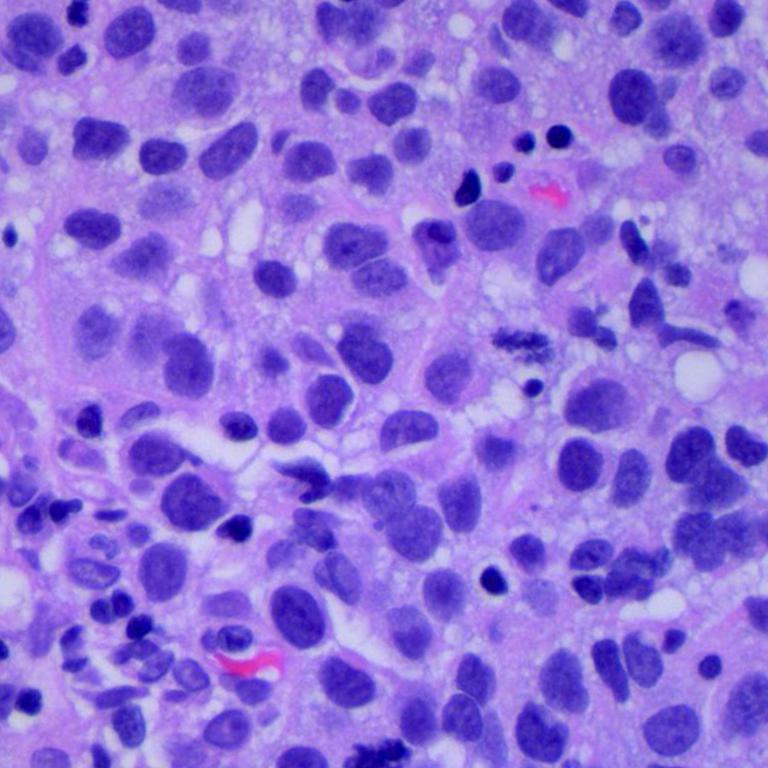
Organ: lung
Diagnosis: squamous carcinomas